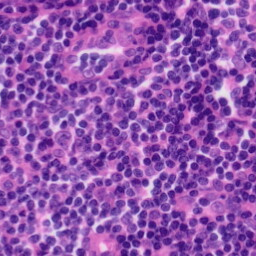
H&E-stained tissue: Tonsil